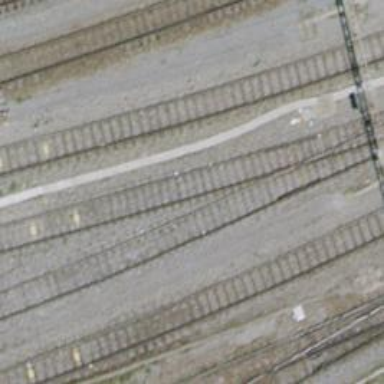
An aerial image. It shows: Rail yard with electrified rails and single track.